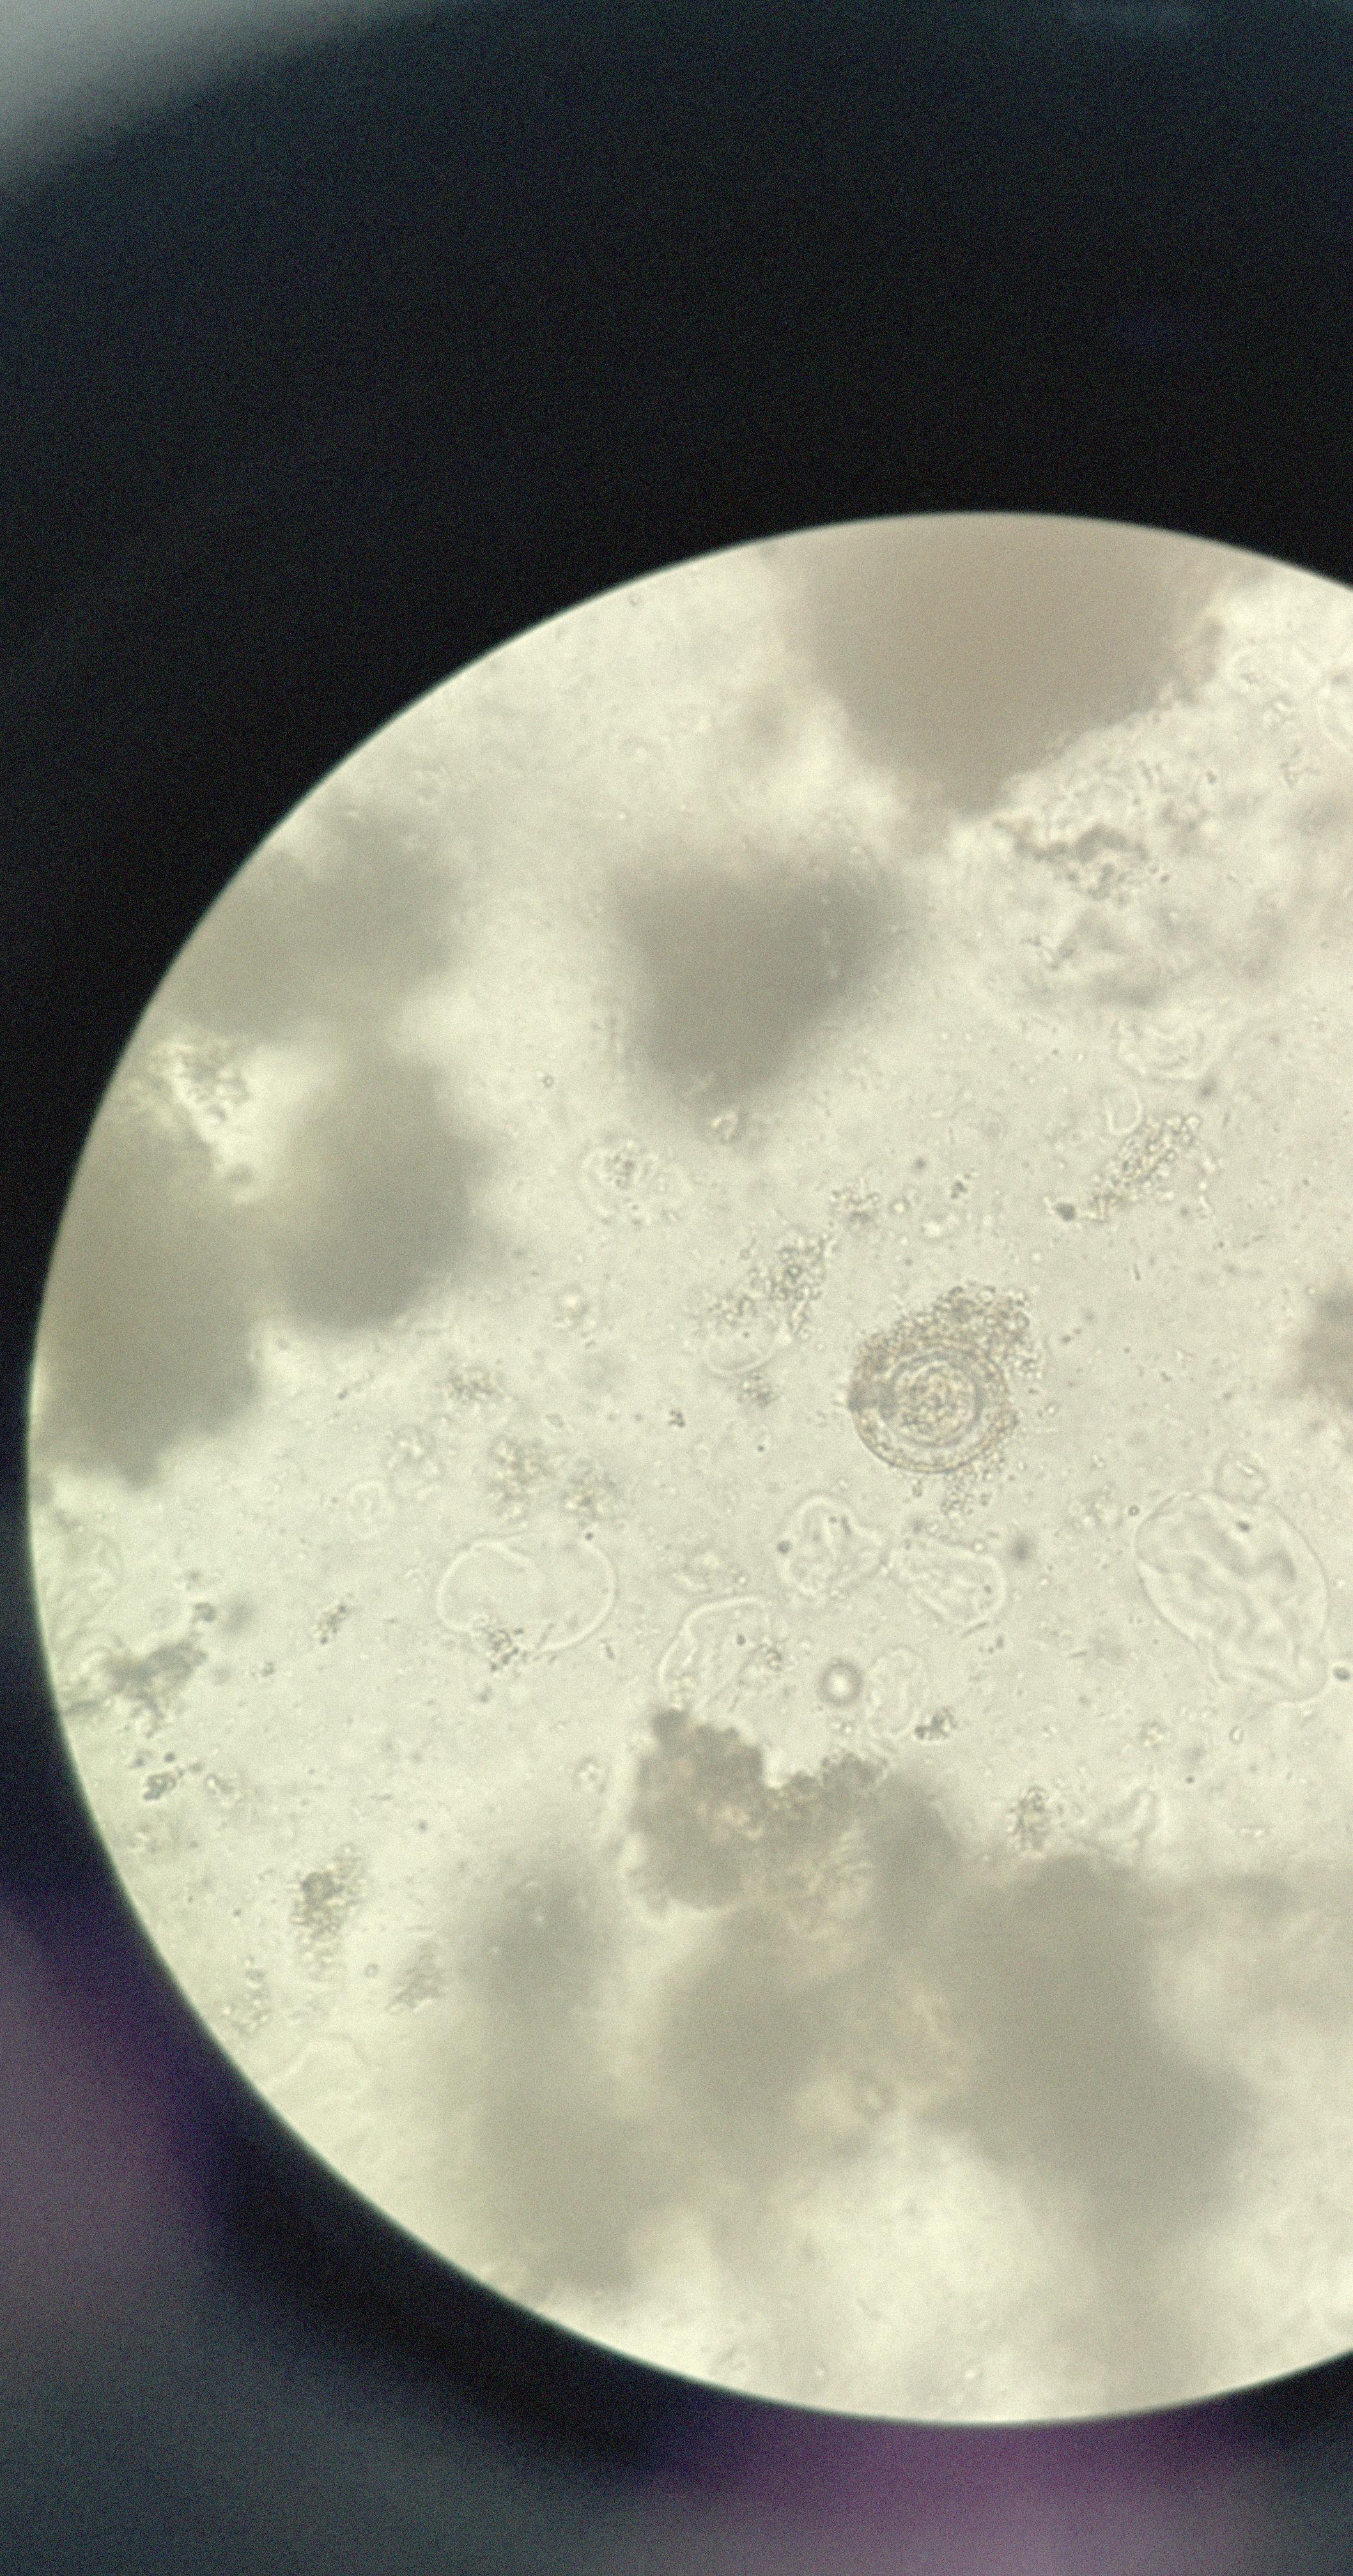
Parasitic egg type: Hymenolepis nana